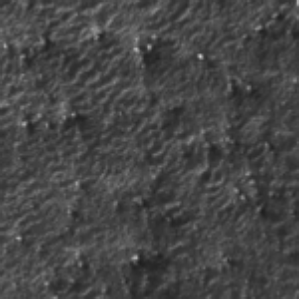
Label: frost